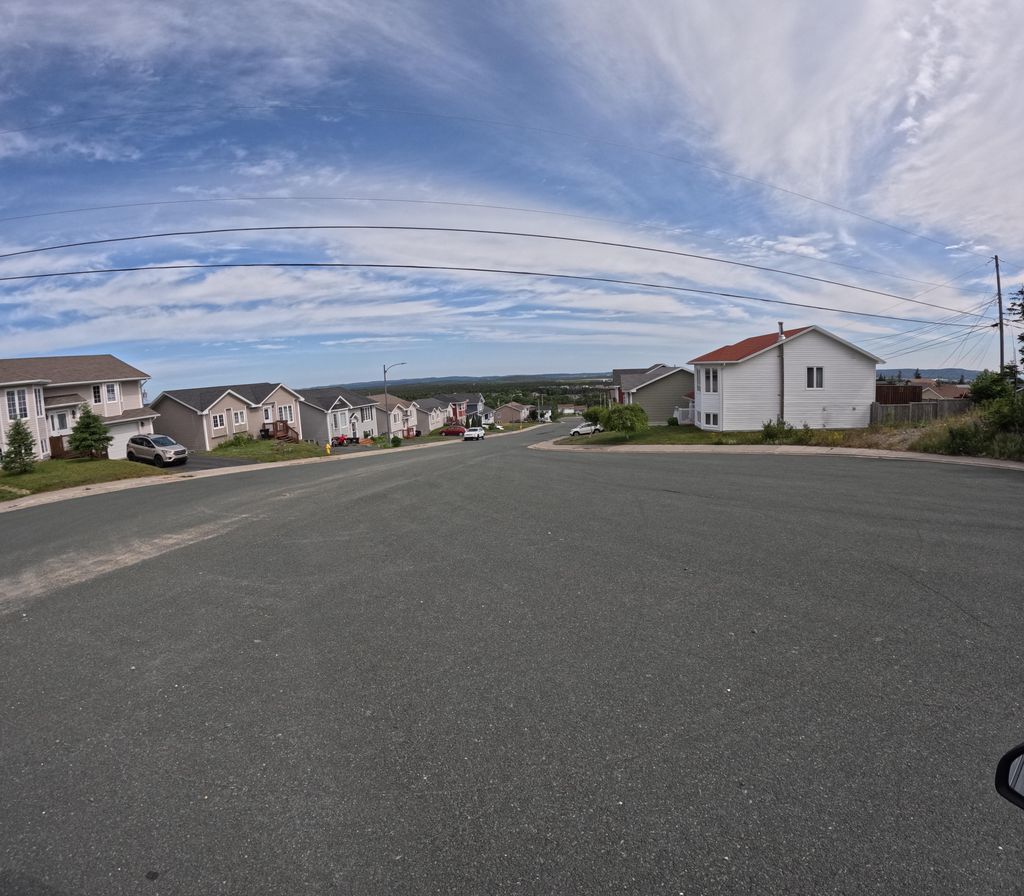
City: st_johns